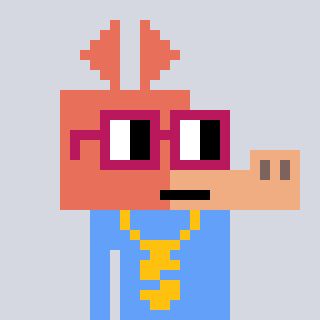
a pixel art character with square dark red glasses, a aardvark-shaped head and a blue-colored body on a cool background